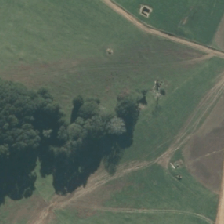
Land cover: indigenous_forest